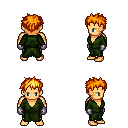
a pixel art fantasy rpg character, male body template, human, tanned skin, green robe, gold greaves, light blonde bedhead hairstyle, metal gloves, four views (front, back, left, right), 2x2 character sprite sheet, small pixel art, hard edges, no anti-aliasing